Question: I have a big chart I want to display in my page, the thing is this chart takes a lot of vertical space and it wouldn't be very user friendly to display the whole chart when the user visits the page page the first time.
I want to hide most of the chart and just show a speak peek , something like a text excerpt, so that the chart doesn't clutter the page, and then the user can click on it and show it in a separate page.
Now my question is how do I hide the lower part of this chart ?
Please look at the attached image for reference of what I want to achieve
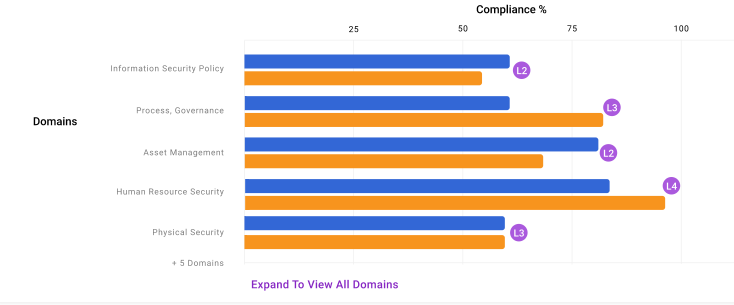
Answer: I would say Hiding the lower part of the 'div' container the chart is the easiest to do.
You can use something like the following css on your 'div':
'''
.exerpt {
position: relative;
height: 100px;
border: 1px solid gray;
overflow: hidden;
}
'''
You can also add some bottom shadow to hint to the users that there is more content:
'''
.exerpt::after {
content: "";
position: absolute;
bottom: 0;
width: 100%;
height: 20px;
background: linear-gradient(to top, gray, transparent);
}
'''
After that you can use Angular router to navigate to a new page with the whole chart, or just an click event to change the div's height to 100%.
Here is a demo for more details: <URL>